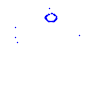
Particle: proton